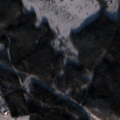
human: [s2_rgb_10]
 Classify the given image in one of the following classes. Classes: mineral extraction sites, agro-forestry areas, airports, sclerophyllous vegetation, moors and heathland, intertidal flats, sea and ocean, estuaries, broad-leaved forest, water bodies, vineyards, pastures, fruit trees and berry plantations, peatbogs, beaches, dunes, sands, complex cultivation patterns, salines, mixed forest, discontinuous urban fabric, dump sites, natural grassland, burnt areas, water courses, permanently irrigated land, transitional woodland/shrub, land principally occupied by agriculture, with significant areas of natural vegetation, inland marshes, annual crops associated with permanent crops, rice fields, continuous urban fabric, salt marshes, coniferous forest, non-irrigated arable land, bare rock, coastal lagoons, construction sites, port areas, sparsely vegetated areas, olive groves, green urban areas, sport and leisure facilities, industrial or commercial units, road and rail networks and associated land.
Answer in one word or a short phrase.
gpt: land principally occupied by agriculture, with significant areas of natural vegetation, coniferous forest, transitional woodland/shrub